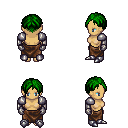
a pixel art fantasy rpg character, female body template, human, tanned skin, steel arm armor, robe skirt, green parted hairstyle, metal gloves, metal boots, four views (front, back, left, right), 2x2 character sprite sheet, small pixel art, hard edges, no anti-aliasing